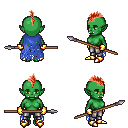
a pixel art fantasy rpg character, female body template, orc, green skin, blue tattered cape, metal pants, red mohawk hairstyle, gold gloves, gold boots, spear, four views (front, back, left, right), 2x2 character sprite sheet, small pixel art, hard edges, no anti-aliasing